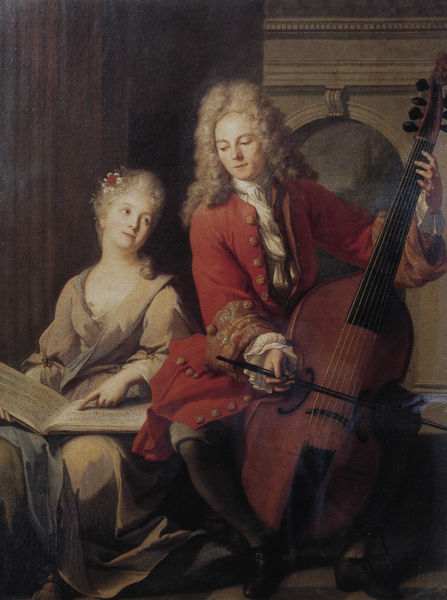
Titel: Les Musiciens
Standort: Paris
Institution: Musée de la Musique
Schlagwörter: blau, gemälde, hand, mann, weiß, gelb, menschen, ocker, sitzen, abend, blume, braun, finger, frau, frisur, frisuren, geste, grau, haar, hell, hintergrund, kleid, köpfe, licht, raum, schmuck, schwarz, säule, zimmer, blüte, dame, rot, tuch, beige, rock, gesichter, hemd, jacke, wand, barock, bluse, gesicht, haarschmuck, inkarnat, mensch, ärmel, bild, bildnis, hals, herr, hände, instrument, portrait, porträt, vorhang, bach, bestickt, gewand, gold, haare, mantel, sitzend, adel, gewänder, innen, kind, paar, personen, saum, bass, gitarre, kontrabass, musik, musiker, borte, brosche, knopf, lippen, renaissance, rokoko, kreis, rund, beine, perücke, liebe, bogen, zwei, cello, lehrer, lehrerin, noten, schuhe, unterricht, bullauge, rundbogen, spielen, zeigefinger, zopf, lesen, musikinstrument, musizieren, notenheft, stuck, quaste, faltenwurf, rüschen, zeigen, knöpfe, knopfleiste, dekolleté, geschwister, wände, griff, spiel, strümpfe, doppelportrait, buch, torbogen, manschetten, schwester, brokat, halbrund, fries, bratsche, geige, saite, seiten, wams, fingerzeig, kniebundhose, lokalfarben, saiten, begleitung, volant, schüler, volants, perücken, ernsthaft, mienen, bruder, kelidung, gebälk, zuhören, perrücke, jabot, mozart, musiknoten, note, allongeperücke, kalk, kniehose, mauve, notenbuch, zusammensein, lauschen, gambe, musikprobe, instument, musikintrument, goldknöpfe, renaisance, gamba, zuhörerin, hausmusik, boogen, generalbss, intrument, kontrabas, steichen, vorwurfsvoll, ärmleaufschlag, bassgeige, jello, gaba, notenlesen, viola da gamba, tzenmusiker, kontrabasss